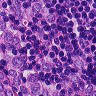
Metastatic tissue present: yes